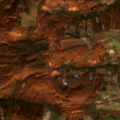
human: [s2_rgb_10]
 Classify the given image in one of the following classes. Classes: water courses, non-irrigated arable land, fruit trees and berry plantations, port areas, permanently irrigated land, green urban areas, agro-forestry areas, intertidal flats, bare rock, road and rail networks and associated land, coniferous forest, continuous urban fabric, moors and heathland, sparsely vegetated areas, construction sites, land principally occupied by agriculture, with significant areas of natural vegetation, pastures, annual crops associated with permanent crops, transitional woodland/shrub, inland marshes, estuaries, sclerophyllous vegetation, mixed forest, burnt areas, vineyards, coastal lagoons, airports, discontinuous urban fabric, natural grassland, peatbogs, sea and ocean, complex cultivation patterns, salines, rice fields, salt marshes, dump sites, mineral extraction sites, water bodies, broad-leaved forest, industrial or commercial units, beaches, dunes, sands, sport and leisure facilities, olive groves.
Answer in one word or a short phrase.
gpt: non-irrigated arable land, pastures, complex cultivation patterns, broad-leaved forest